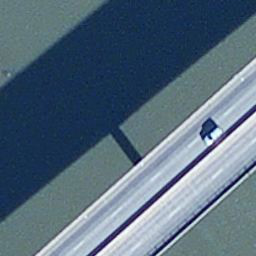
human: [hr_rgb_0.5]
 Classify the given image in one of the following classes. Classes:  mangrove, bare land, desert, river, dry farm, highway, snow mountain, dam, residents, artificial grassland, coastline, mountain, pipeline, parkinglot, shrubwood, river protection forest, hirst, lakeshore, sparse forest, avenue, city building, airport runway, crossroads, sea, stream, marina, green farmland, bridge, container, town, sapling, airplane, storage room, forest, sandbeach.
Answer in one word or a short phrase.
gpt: bridge